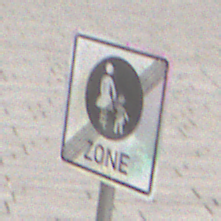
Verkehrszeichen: EndeFussgaengerzone
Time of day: Midday
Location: Outdoor (Urban)
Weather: Overcast
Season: NotSpecified
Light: Natural